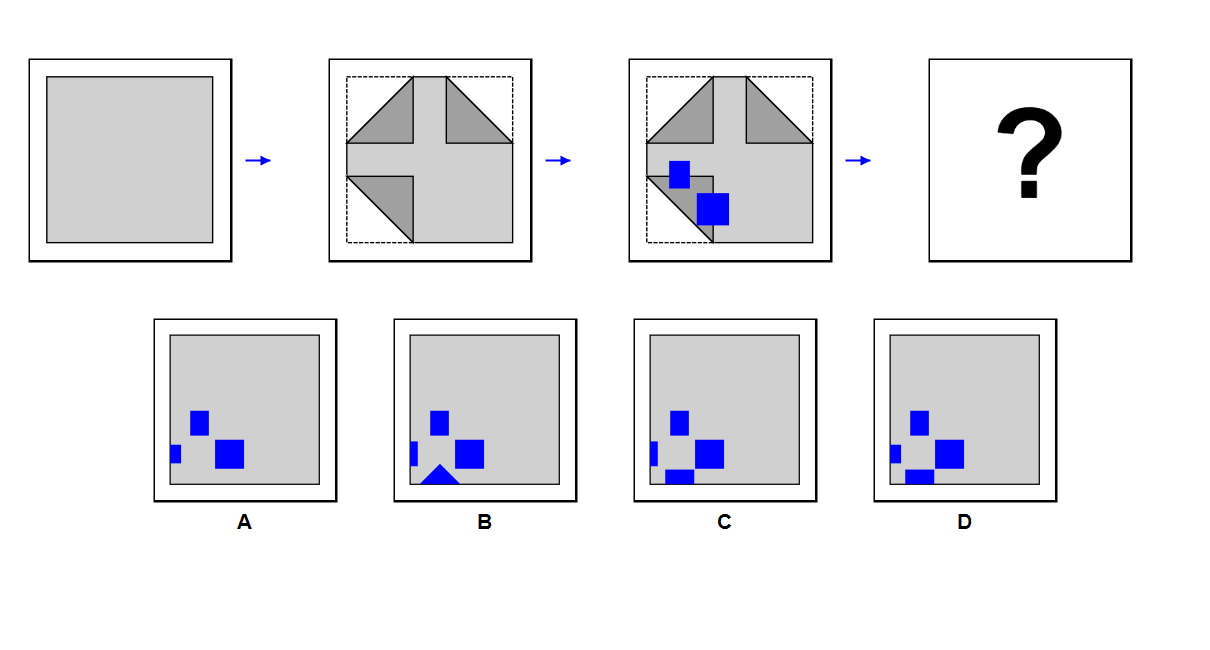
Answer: D